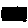
Label: circle